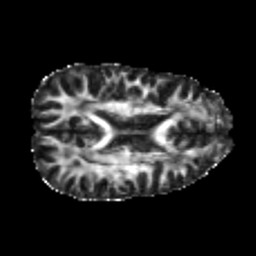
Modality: FA
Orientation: axial
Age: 21
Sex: male
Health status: healthy
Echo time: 0.074 s